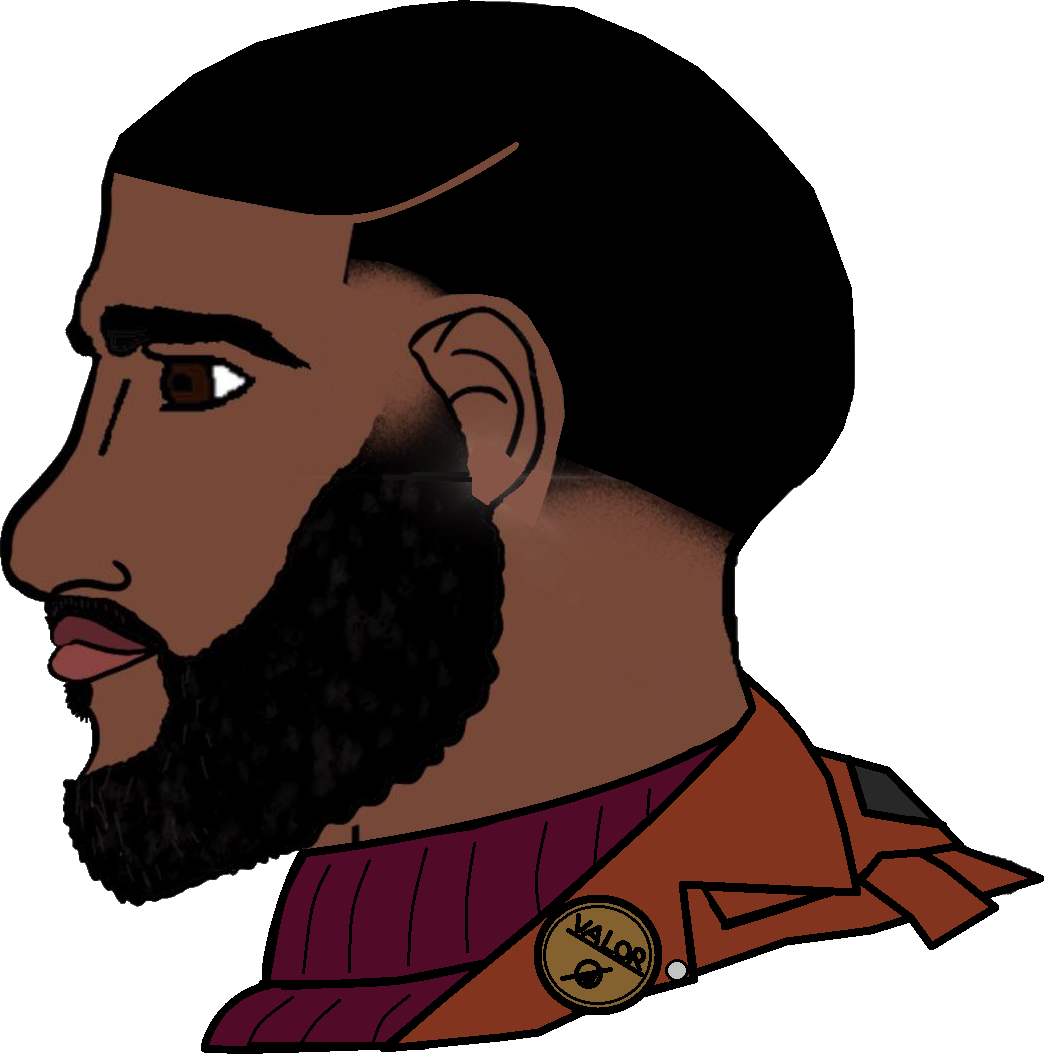
Label: 4_Yes_Chad